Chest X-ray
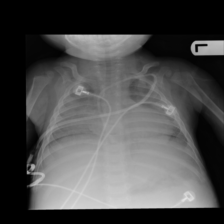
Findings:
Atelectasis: negative
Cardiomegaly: negative
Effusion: negative
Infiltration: positive
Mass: negative
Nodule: negative
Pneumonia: negative
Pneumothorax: negative
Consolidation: negative
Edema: negative
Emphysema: negative
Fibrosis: negative
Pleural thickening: negative
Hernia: negative